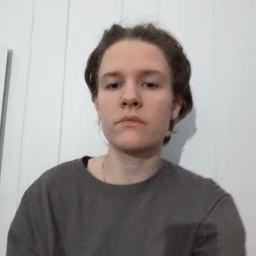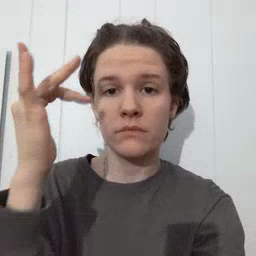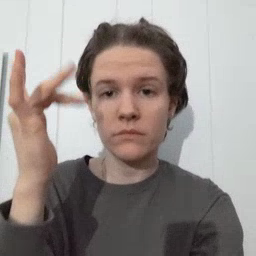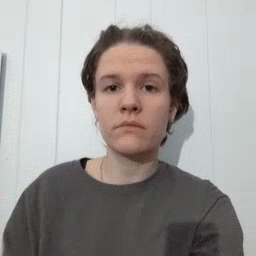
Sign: why